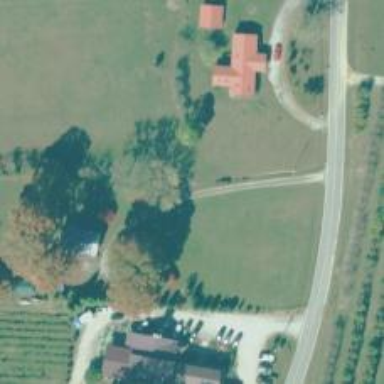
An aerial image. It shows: Driveway.